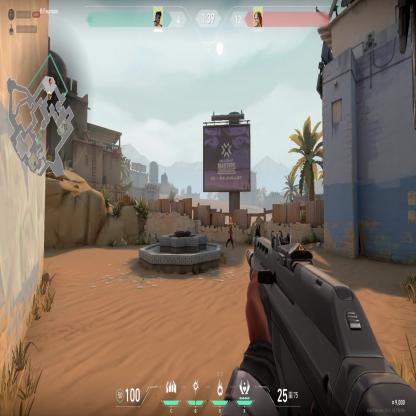
Label: enemy